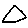
Label: triangle